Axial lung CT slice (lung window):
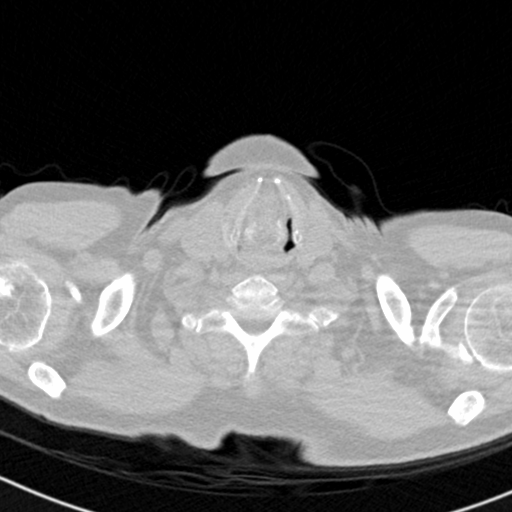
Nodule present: no